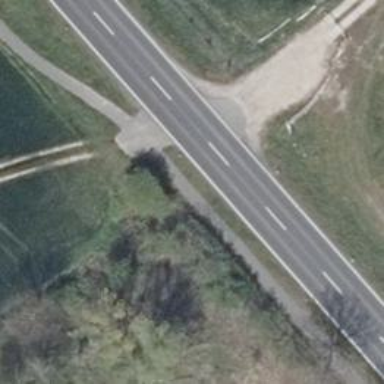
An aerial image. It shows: Secondary road with asphalt surface.